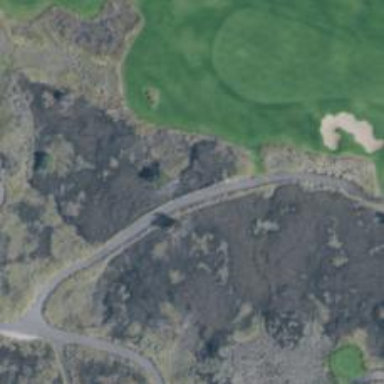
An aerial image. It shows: Pathway for golfing.